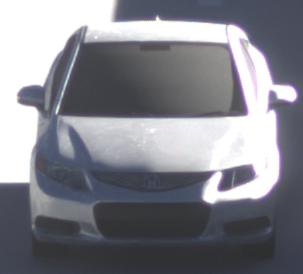
Make: Honda
Model: Civic Limousine 1.8
Detailed model: Civic (IX) Limousine
Model produced from: 2014/05
Model produced until: 2017/06
Doors: 4
Color: white
Road condition: dry road
Daytime: morning or afternoon
Contrast: high contrast